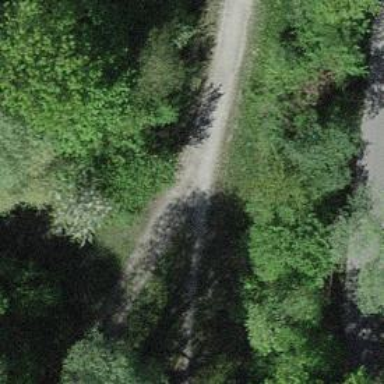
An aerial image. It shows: Footway with fine gravel surface.